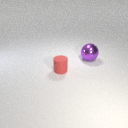
small red rubber cylinder in front of large purple metal sphere